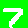
Digit: 7